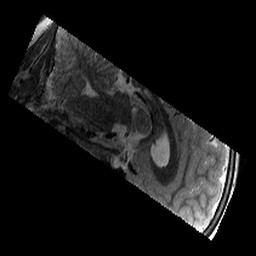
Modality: T2w
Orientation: sagittal
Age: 10
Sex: male
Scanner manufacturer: siemens
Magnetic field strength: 3 T
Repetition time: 9.23 s
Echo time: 0.067 s